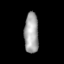
Tissue: lung
Cell type: Epithelial cells
Senescence score: 0.2197
Nuclear area (px): 566
Mean DAPI intensity: 164.101